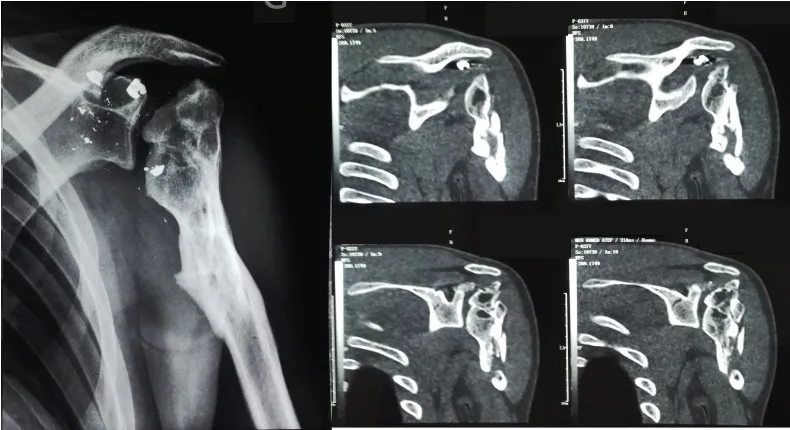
Standard radiography and CT scan showing bone malunion with a total loss of the hemispherical form of the humeral head.
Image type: radiology (ct)